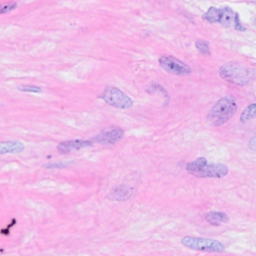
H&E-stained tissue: Breast